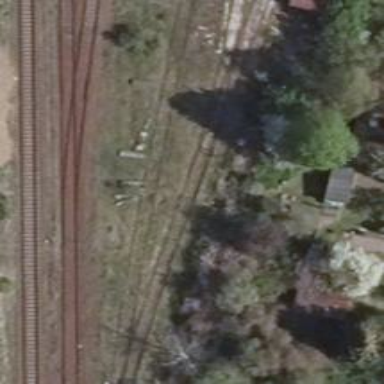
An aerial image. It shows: Abandoned railway.